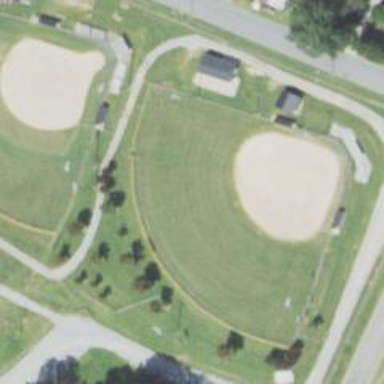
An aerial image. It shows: Baseball pitch for leisure land.